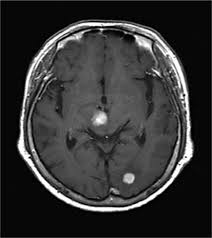
Label: notumor